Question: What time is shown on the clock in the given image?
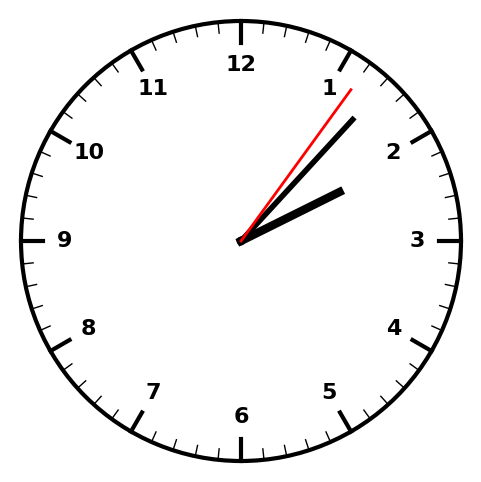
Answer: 02:07:06